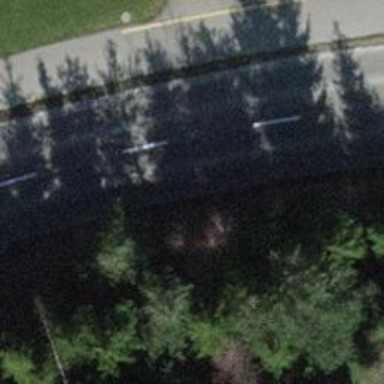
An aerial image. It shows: Tertiary road with asphalt surface and cycle track on the right.